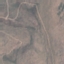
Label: HerbaceousVegetation